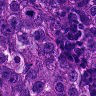
Metastatic tissue present: yes